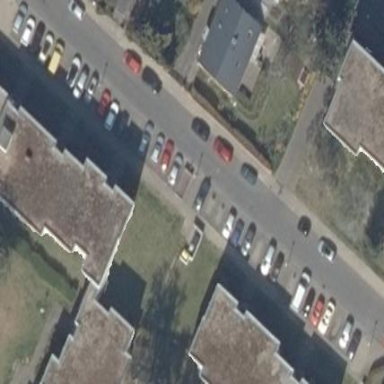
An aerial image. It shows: Parking area with asphalt surface.